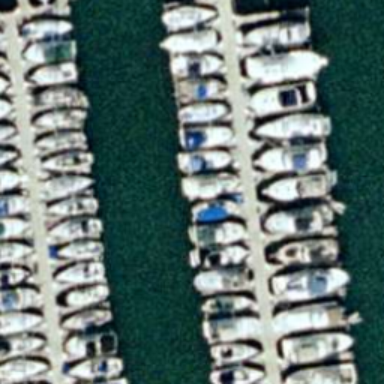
Lots of boats docked in lines at the harbor .